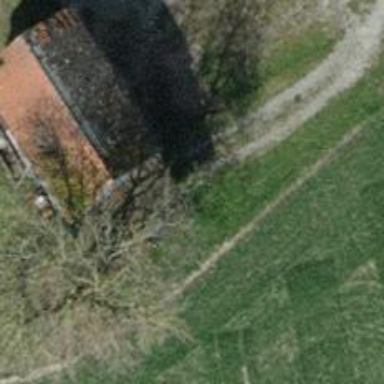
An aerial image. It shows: Hut.